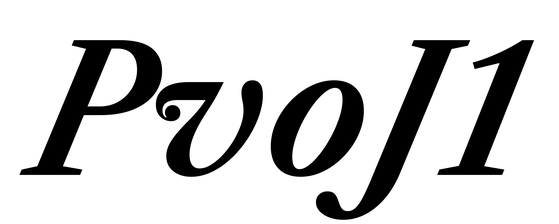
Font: LibreCaslonText-Italic_SemiBold_Italic